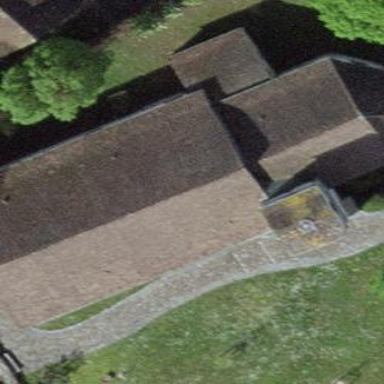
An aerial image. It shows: Church which is place of worship.